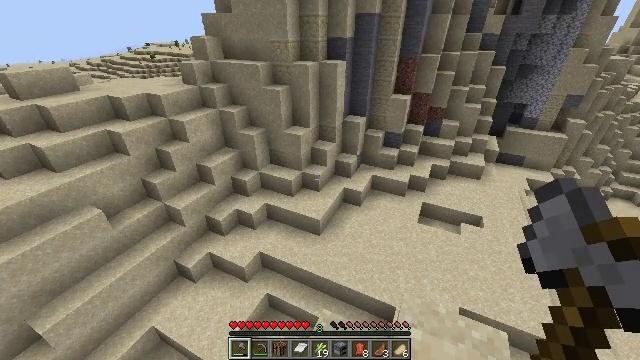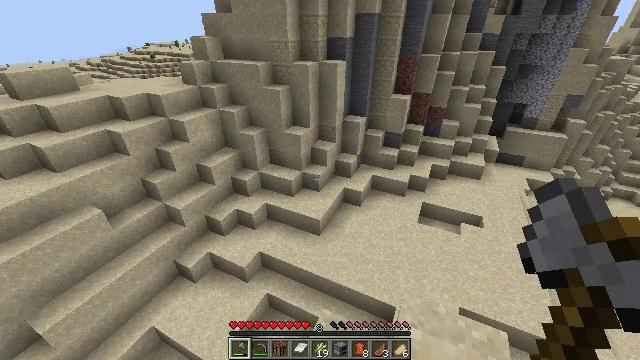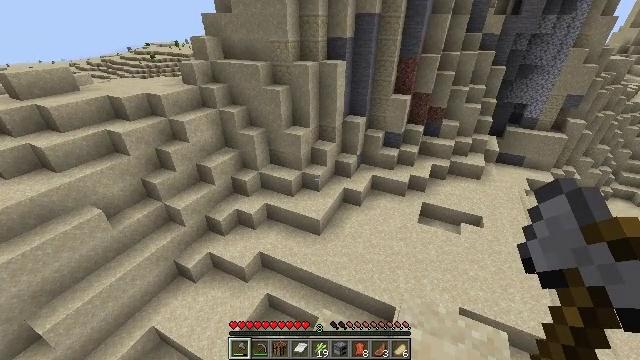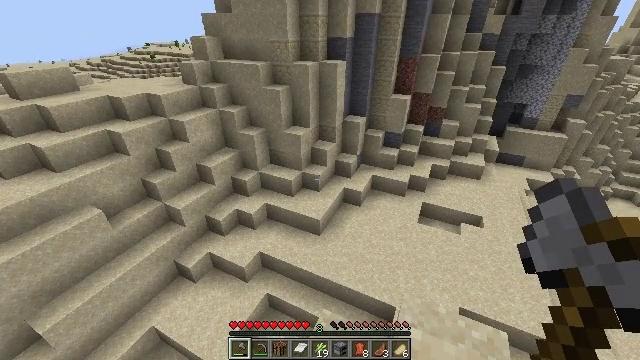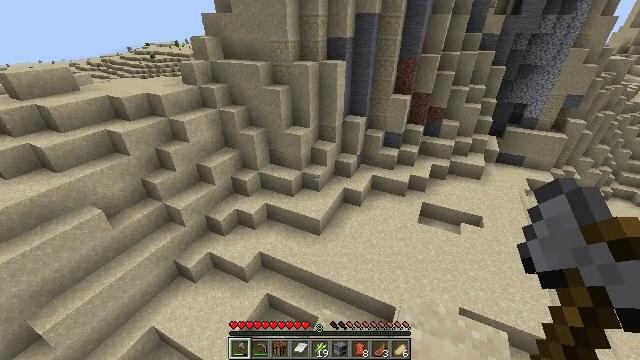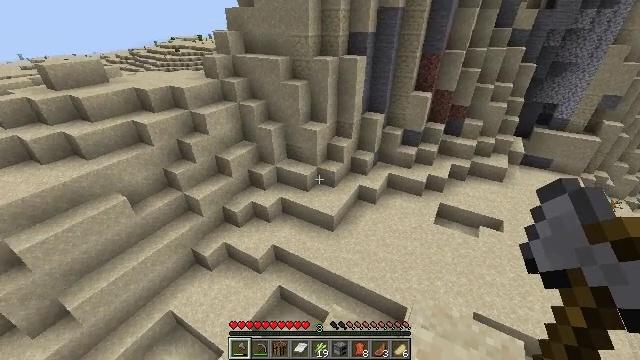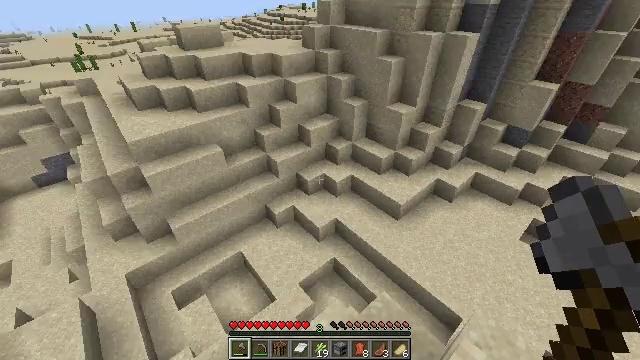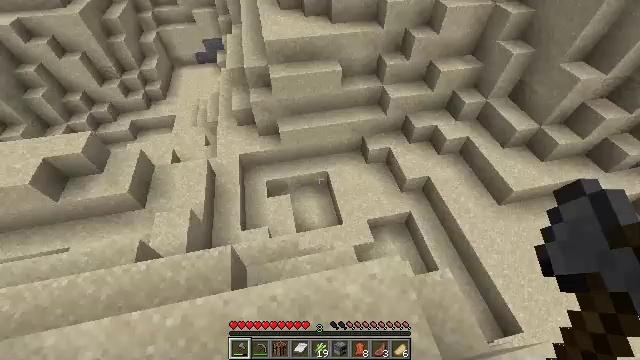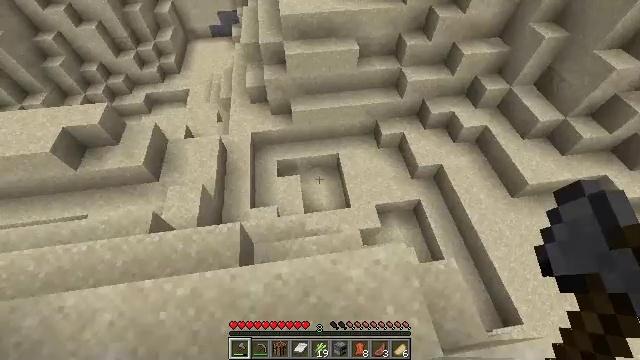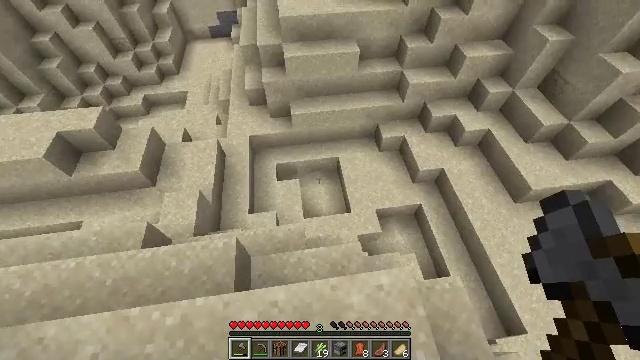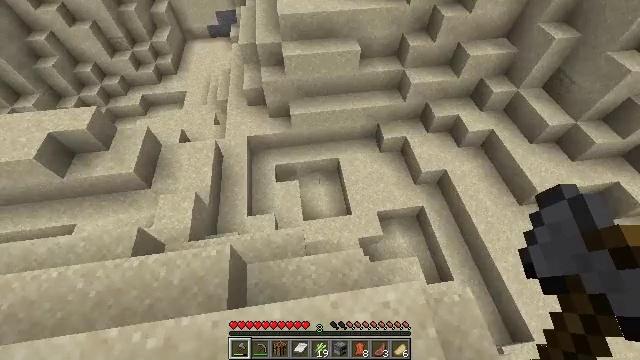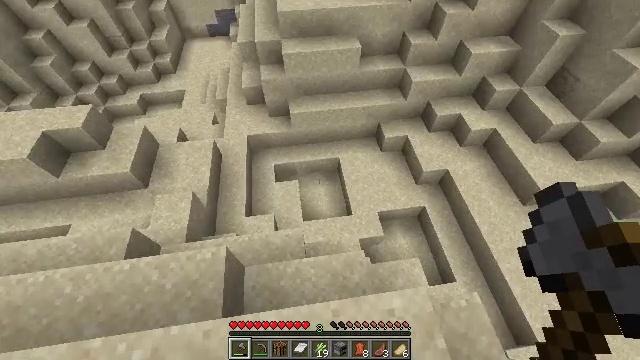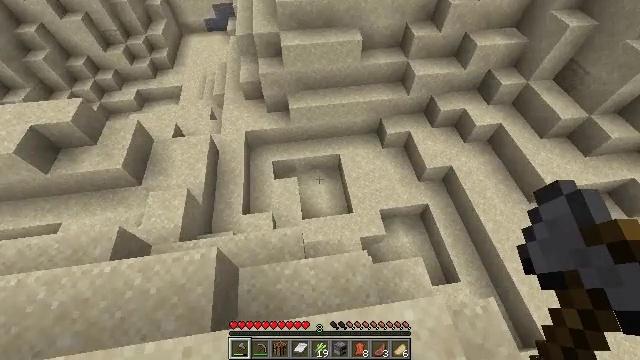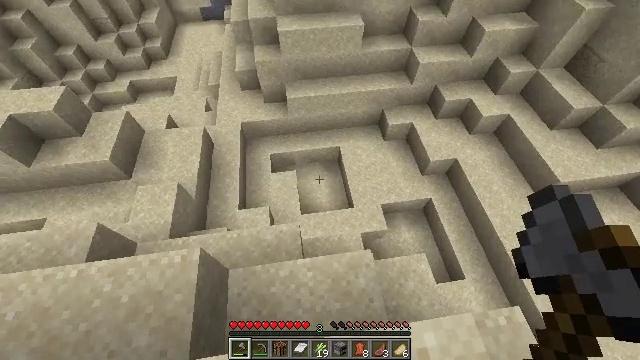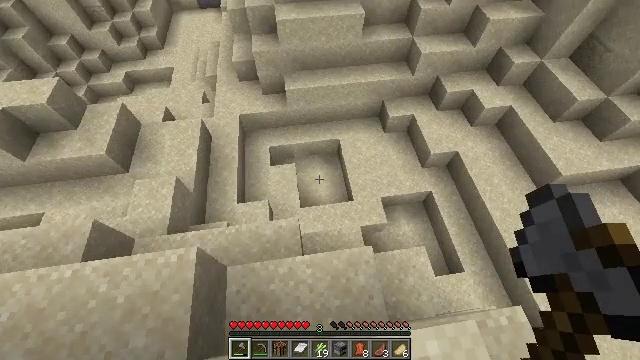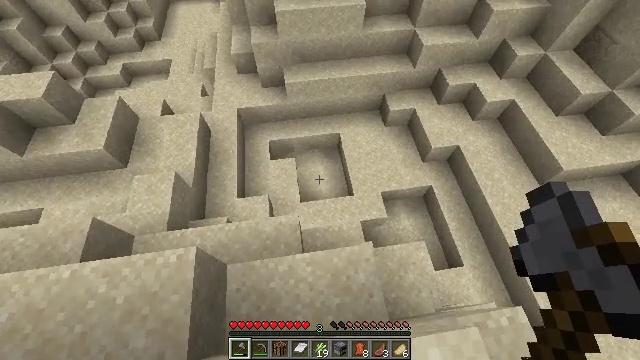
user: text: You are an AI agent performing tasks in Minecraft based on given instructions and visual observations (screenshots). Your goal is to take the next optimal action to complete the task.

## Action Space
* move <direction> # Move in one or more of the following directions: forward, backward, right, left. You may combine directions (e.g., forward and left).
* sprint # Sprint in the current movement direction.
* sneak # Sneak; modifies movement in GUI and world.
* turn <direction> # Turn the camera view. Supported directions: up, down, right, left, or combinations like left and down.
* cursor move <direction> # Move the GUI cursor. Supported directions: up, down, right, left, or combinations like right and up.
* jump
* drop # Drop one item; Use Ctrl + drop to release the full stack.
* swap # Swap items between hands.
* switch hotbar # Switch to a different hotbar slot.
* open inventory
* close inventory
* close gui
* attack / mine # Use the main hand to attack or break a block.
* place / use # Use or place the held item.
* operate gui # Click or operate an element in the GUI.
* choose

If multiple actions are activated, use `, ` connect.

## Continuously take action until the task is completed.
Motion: motion action
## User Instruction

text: Left click to mine the dead bush.
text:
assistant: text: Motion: no_op
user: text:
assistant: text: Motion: no_op
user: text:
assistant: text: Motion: no_op
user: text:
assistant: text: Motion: no_op
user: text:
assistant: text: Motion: turn left
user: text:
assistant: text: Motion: turn left and down
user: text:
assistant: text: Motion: move forward, turn left and down
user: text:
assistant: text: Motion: move forward, turn left and down
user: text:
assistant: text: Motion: move forward
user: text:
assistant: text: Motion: move forward
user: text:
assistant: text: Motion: move forward
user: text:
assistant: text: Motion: move forward
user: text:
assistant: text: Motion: turn down
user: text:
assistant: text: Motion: turn down
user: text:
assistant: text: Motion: turn down
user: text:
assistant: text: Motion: no_op
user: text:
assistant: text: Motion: turn down
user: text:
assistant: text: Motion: no_op
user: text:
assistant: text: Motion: move forward
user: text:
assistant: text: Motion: move forward
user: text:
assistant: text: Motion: move forward
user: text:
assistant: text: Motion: move forward
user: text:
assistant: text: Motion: move forward, turn up
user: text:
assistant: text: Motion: move forward, turn left and up
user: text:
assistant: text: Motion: move forward, turn left and up
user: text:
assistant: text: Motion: move forward and move left, turn left and up
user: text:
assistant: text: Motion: move forward and move left, turn left and up
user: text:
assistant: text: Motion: move forward and move left, turn left and up
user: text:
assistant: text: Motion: move forward and move left, turn left and up
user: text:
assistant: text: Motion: move forward and move left, turn left and up